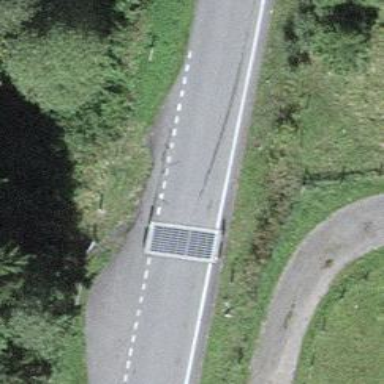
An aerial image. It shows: Cattle grid barrier.